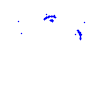
Particle: kaon